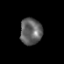
Tissue: prostate
Cell type: Epithelial cells
Senescence score: 0.3579
Nuclear area (px): 562
Mean DAPI intensity: 97.495